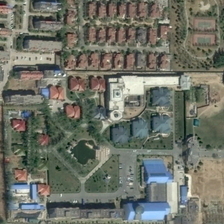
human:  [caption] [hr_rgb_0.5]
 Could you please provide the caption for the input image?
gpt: many buildings and some green trees are in a resort .

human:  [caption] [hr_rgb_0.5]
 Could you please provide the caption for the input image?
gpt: many buildings and some green trees are in a resort .

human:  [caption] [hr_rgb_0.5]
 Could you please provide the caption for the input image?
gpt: many buildings and some green trees are in a resort .

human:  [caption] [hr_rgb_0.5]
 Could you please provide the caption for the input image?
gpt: many buildings and some green trees are in a resort .

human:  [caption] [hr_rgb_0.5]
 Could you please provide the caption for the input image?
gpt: many buildings and some green trees are in a resort .